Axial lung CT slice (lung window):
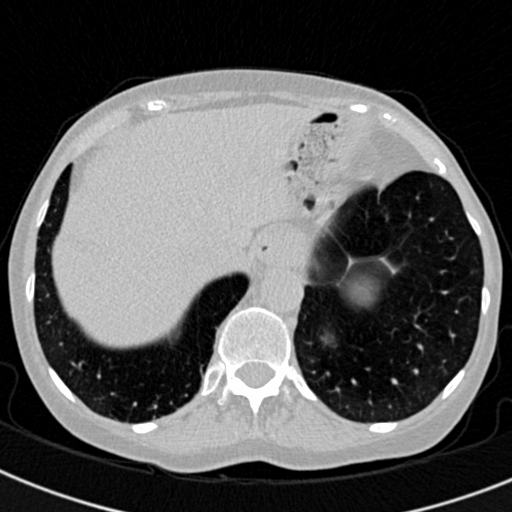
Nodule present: no